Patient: sex M, age 94
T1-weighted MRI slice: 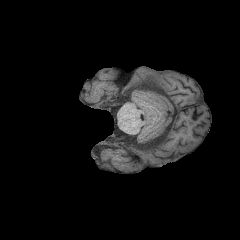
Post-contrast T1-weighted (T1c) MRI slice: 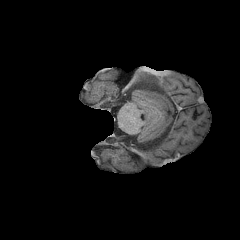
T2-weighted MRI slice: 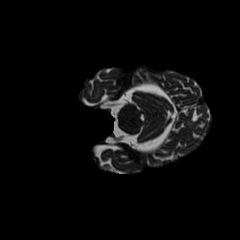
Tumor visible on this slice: no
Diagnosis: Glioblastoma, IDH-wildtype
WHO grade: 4